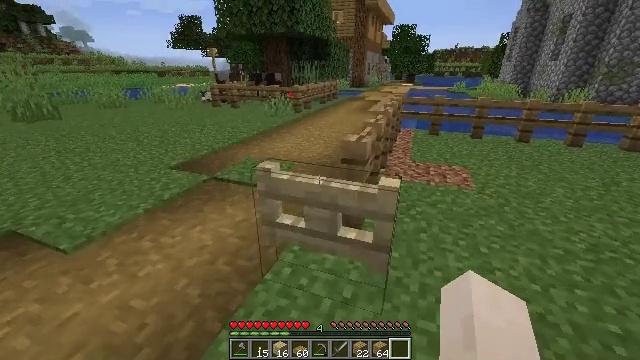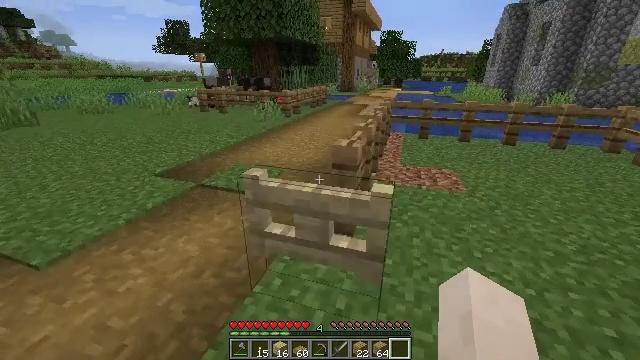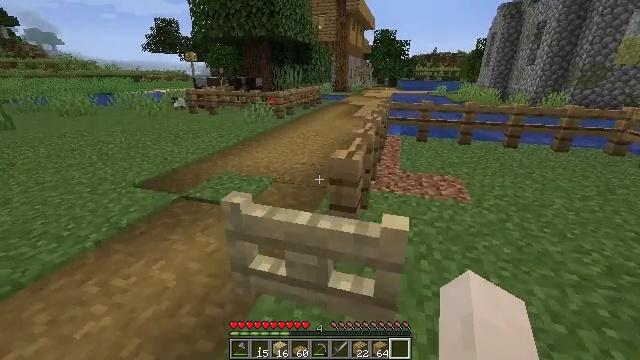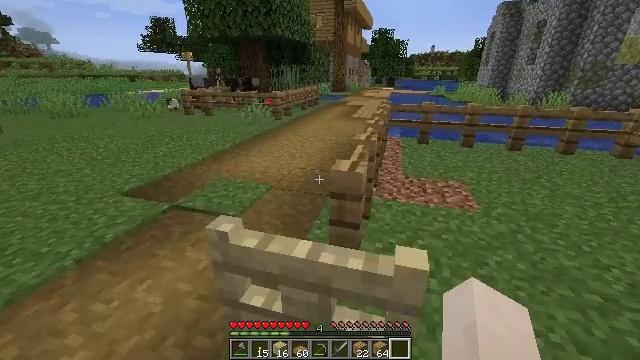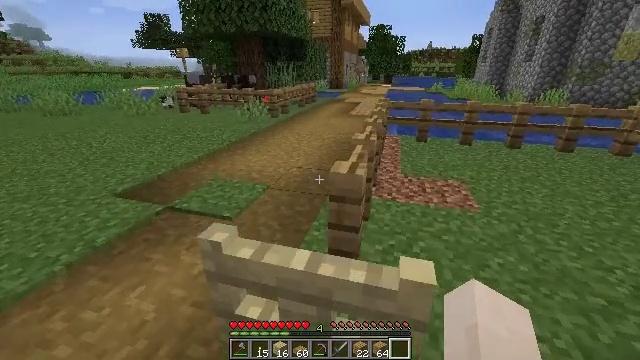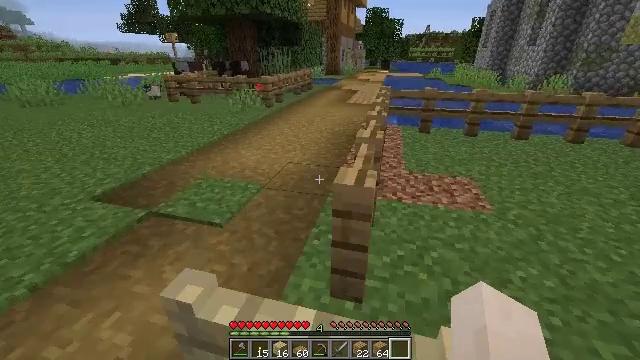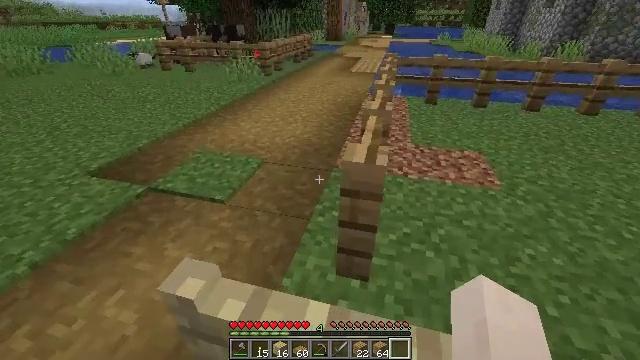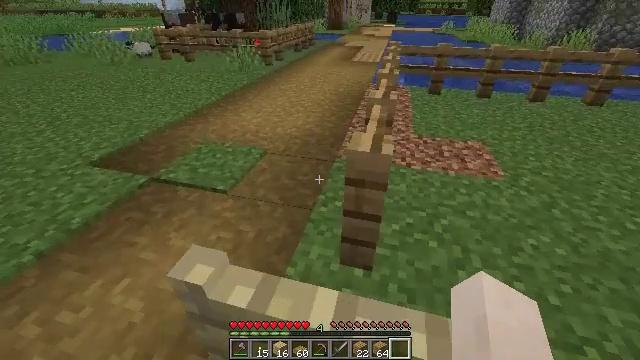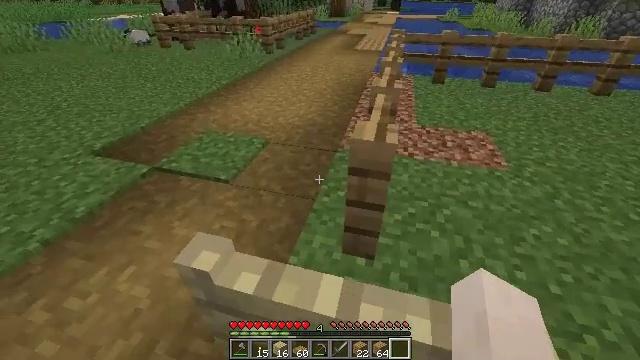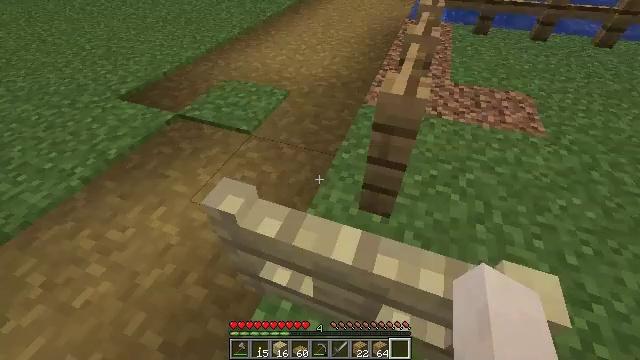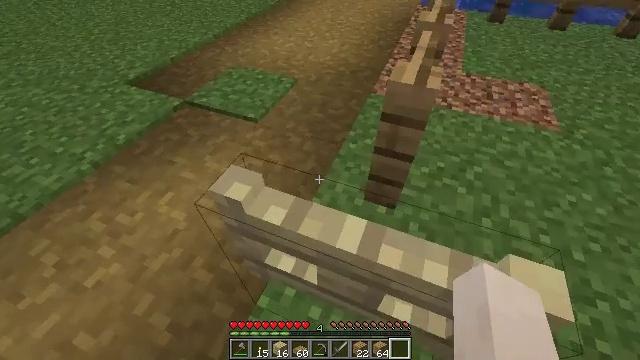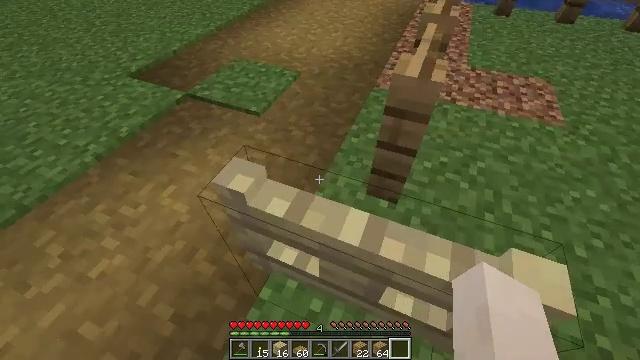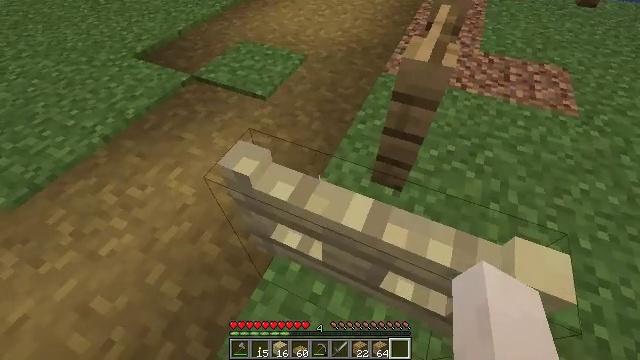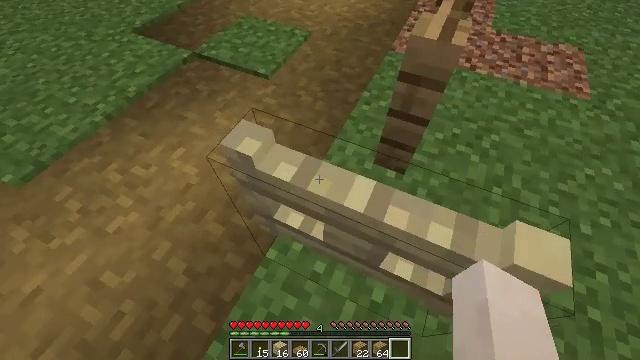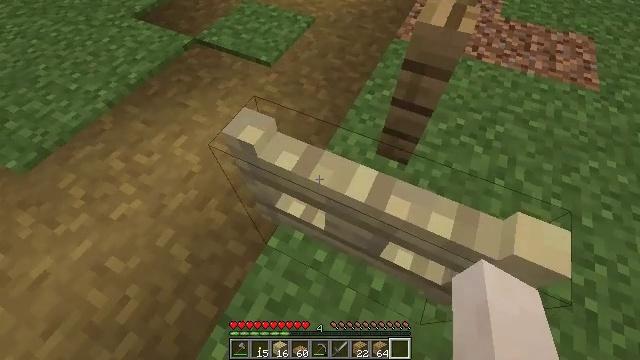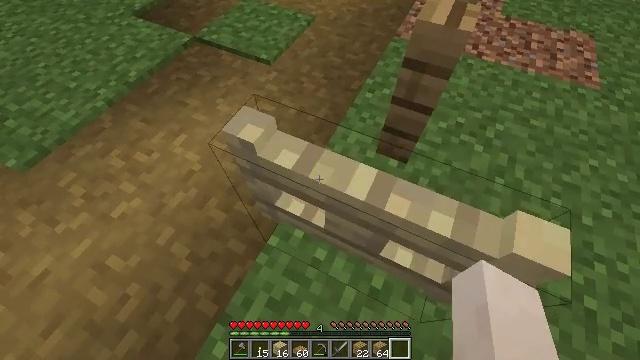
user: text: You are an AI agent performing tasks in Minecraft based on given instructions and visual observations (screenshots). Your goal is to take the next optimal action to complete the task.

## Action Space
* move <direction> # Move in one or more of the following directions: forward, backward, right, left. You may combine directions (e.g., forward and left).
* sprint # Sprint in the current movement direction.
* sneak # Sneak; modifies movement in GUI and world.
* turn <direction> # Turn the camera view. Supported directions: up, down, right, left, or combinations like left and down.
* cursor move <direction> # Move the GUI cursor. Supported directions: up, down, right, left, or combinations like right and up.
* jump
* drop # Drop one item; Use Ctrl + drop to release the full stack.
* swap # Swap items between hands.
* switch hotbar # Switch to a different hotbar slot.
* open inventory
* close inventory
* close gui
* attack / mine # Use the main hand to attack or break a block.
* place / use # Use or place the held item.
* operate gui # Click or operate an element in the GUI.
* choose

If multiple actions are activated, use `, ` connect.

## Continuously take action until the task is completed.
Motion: motion action
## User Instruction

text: Break the birch fence gate.
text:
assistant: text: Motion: move forward, turn right
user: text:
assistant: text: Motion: move forward, turn right
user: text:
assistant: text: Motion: move forward
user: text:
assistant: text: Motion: move forward
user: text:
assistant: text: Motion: move forward, turn down
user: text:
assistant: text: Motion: move forward, turn down
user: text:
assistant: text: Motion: turn down
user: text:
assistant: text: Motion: turn down
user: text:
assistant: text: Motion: turn left and down
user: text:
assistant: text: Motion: turn left and down
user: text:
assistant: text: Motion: turn down
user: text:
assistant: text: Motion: turn left and down
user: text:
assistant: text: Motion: turn left and down
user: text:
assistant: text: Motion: turn down
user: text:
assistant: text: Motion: no_op
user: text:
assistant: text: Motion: no_op
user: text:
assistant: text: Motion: no_op
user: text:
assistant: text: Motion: attack / mine
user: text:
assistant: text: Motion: attack / mine
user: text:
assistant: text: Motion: attack / mine
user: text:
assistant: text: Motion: attack / mine
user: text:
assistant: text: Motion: attack / mine
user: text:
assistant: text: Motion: attack / mine
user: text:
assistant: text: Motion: attack / mine
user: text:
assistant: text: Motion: attack / mine
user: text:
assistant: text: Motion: attack / mine
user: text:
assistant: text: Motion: attack / mine
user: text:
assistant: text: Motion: attack / mine
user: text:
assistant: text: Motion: attack / mine
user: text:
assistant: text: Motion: attack / mine